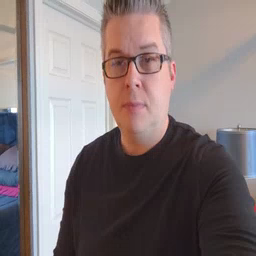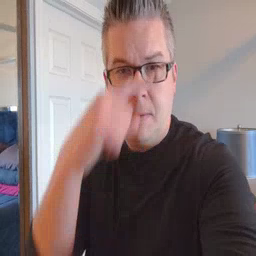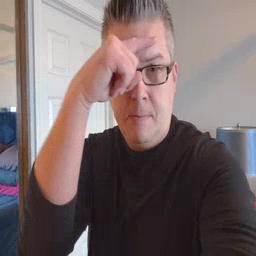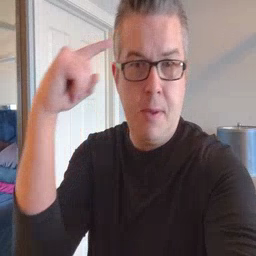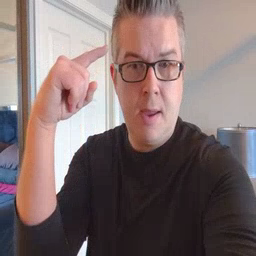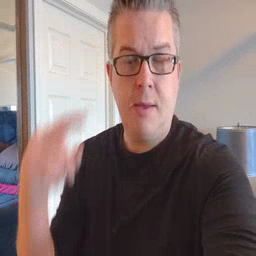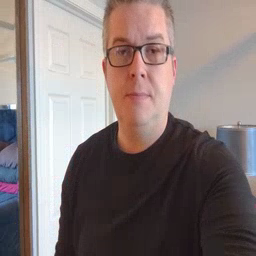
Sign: black